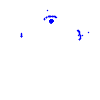
Particle: kaon